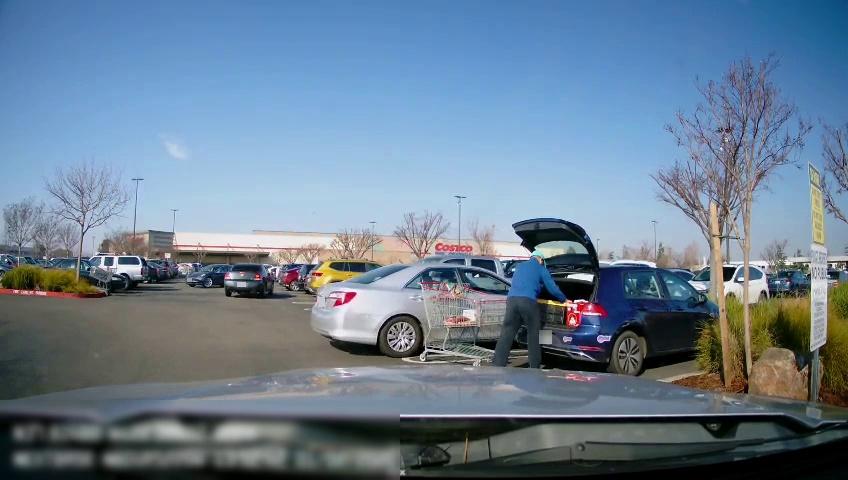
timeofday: Day
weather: Sunny
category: Drivable Space
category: Vehicles | Car
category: Vehicles | Car
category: Vehicles | Car
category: Vehicles | SUV
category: Vehicles | Car
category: Vehicles | Car
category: Vehicles | Car
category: Vehicles | Van
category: Vehicles | Truck
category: Vehicles | SUV
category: Vehicles | SUV
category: Vehicles | Car
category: Vehicles | Car
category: Pedestrians
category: Vehicles | SUV
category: Vehicles | Truck
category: Traffic | Signs
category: Traffic | Signs